Question: i am following <URL> and i followed all the steps... but the browser simply doesn't show me anything i put inside the 'fields_for' tag.
'''
<%= form_for :activity, :url => activities_path do |f| %>
<% if @activity.errors.any? %>
<div id="error_explanation">
<h2><%= pluralize(@activity.errors.count, "error") %> prohibited this activity from being saved:</h2>
<ul>
<% @activity.errors.full_messages.each do |msg| %>
<li><%= msg %></li>
<% end %>
</ul>
</div>
<% end %>
<div class="field">
<%= f.label "Foto" %><br />
<%= f.text_field :photo %>
</div>
<div class="field">
<%= f.label "Foto per la home" %><br />
<%= f.text_field :photoHome %>
</div>
<% for info in @activity.infos %>
This is rendered<br>
<% fields_for "activity[info_attributes][]", info do |info_form| %>
This is not rendered<br>
<p>
Titolo: <%= info_form.text_field :title %>
</p>
<p>
Descrizione: <%= info_form.text_field :description %>
</p>
<% end %>
<% end %>
<p><%= submit_tag "Create activity" %></p>
<% end %>
'''
The above code result is this:

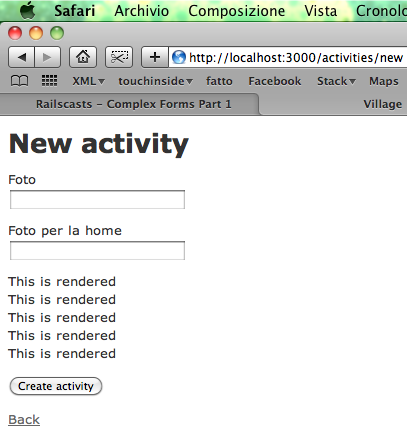
Answer: Rails is sometimes (well ok, often) a bit confusing in which helpers want a '<%' vs which helpers want '<%='. Try
'''
<%= fields_for "activity[info_attributes][]", info do |info_form| %>
'''
The tutorial you're following doesn't, but that's from 2007, and in Rails 3 this was changed. Current documentation on 'fields_for' is <URL>.